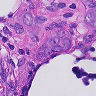
Metastatic tissue present: yes